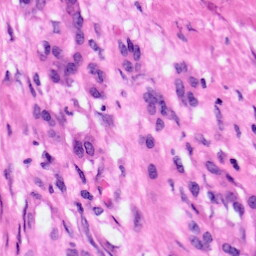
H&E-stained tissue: Pancreatic